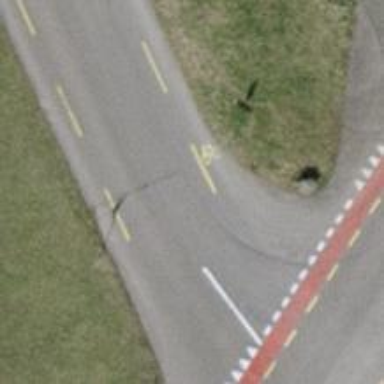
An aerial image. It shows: Unclassified road with asphalt surface and designated cycle lane.